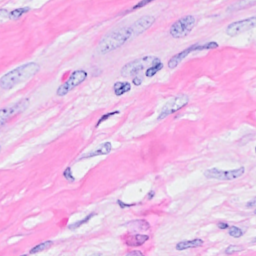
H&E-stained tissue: Breast